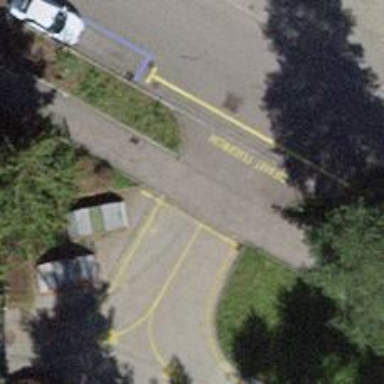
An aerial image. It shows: Unmarked crossing with traffic calming table.